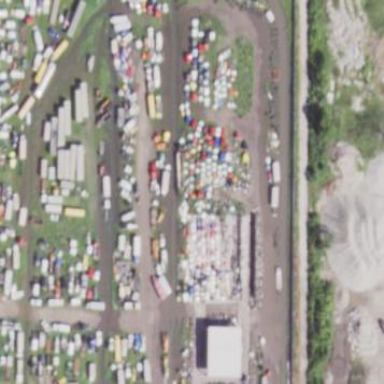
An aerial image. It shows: Industrial area designated as scrap yard.